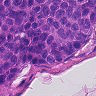
Metastatic tissue present: yes